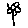
Label: flower